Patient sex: F
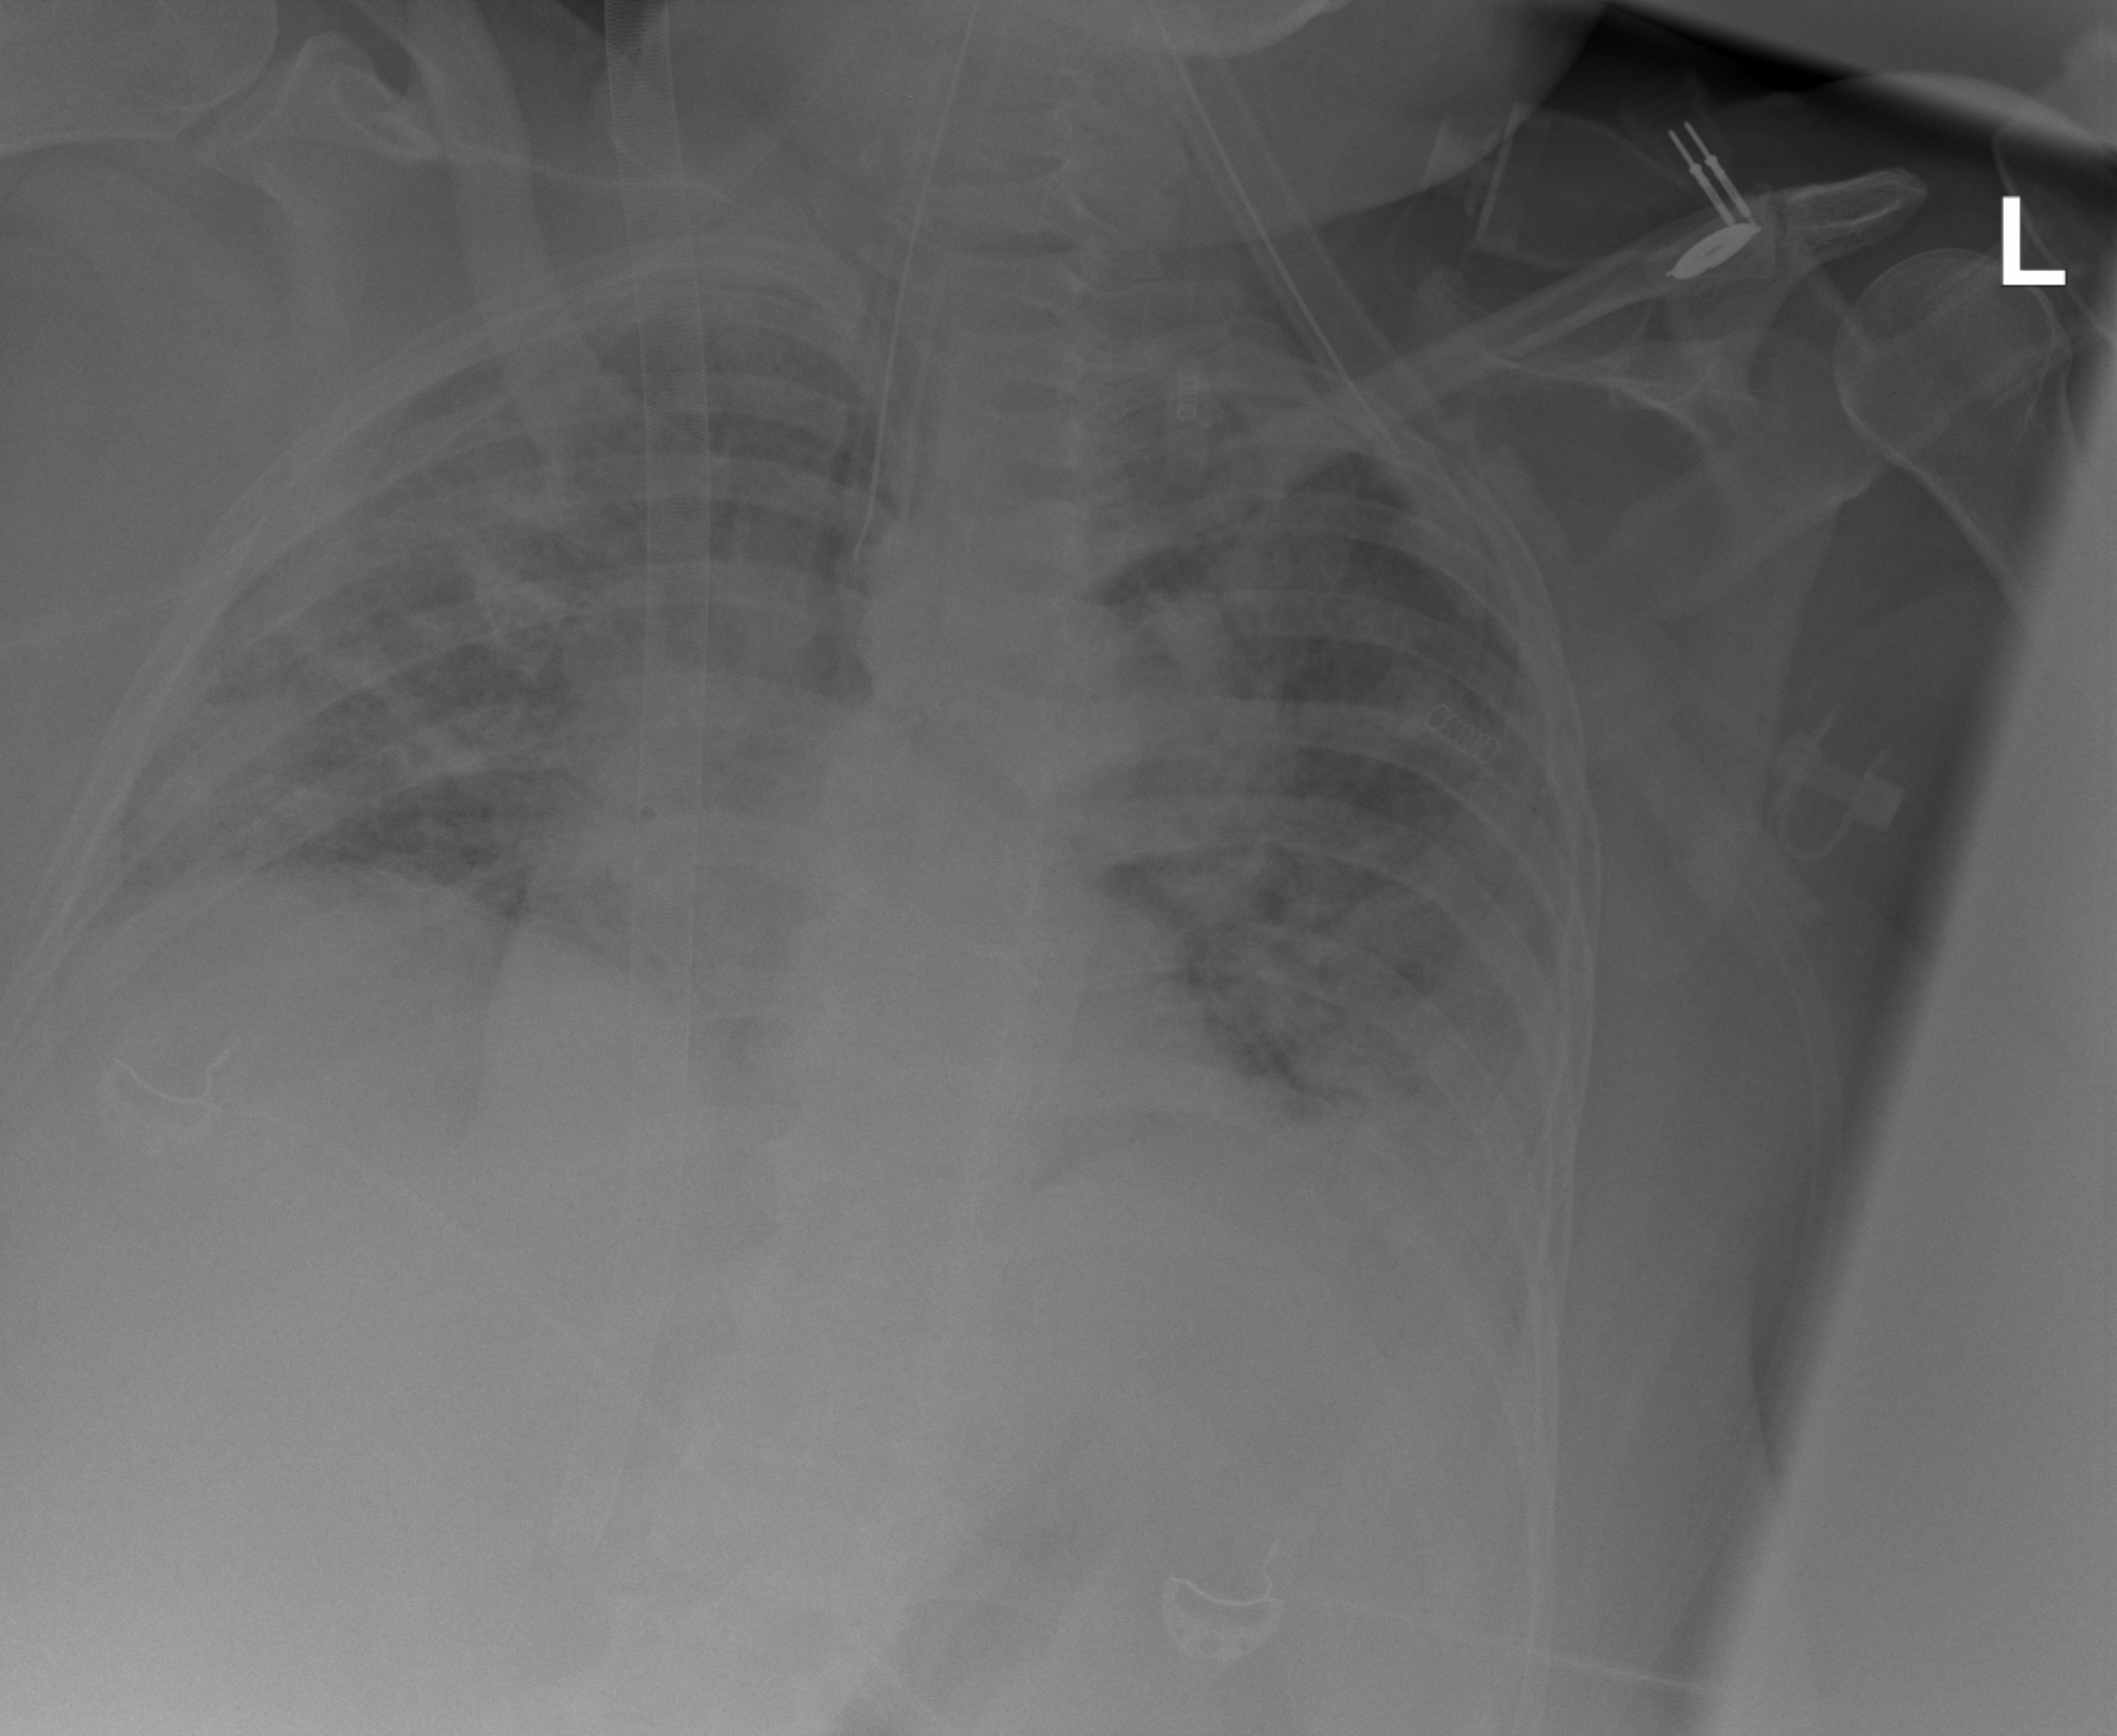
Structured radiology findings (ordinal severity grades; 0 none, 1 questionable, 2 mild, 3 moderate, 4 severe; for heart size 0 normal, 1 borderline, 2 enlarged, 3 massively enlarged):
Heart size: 0
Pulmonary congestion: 2
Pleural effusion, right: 2
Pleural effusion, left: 2
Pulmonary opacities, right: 3
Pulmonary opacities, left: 3
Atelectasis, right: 3
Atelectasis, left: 3